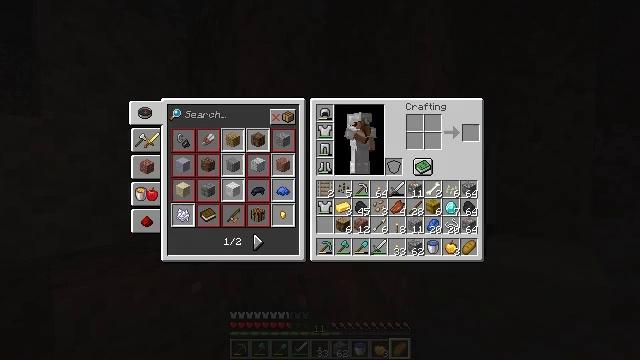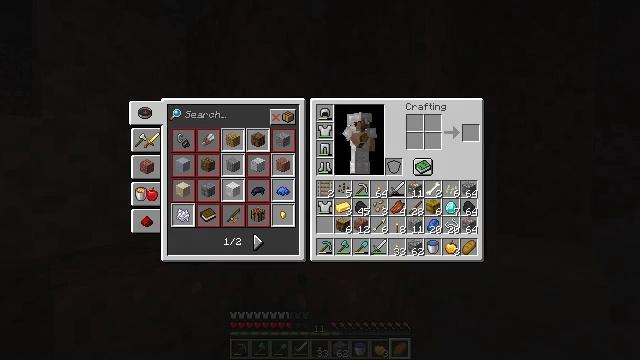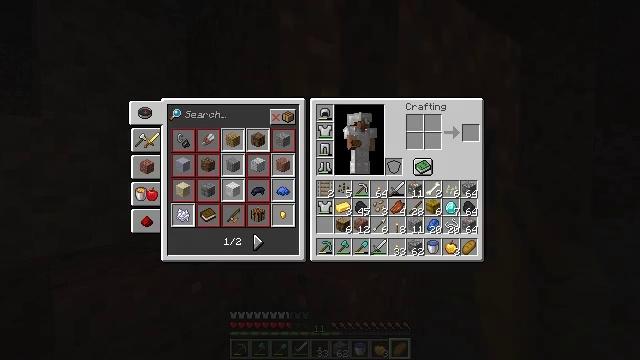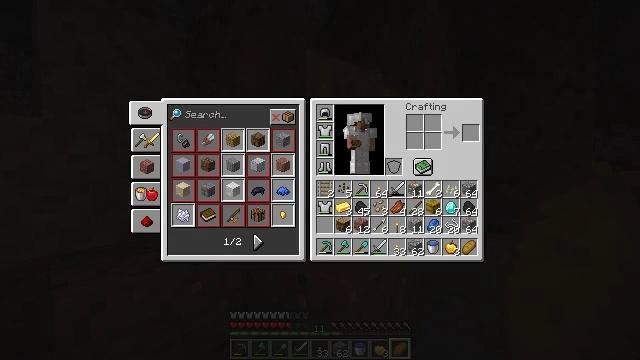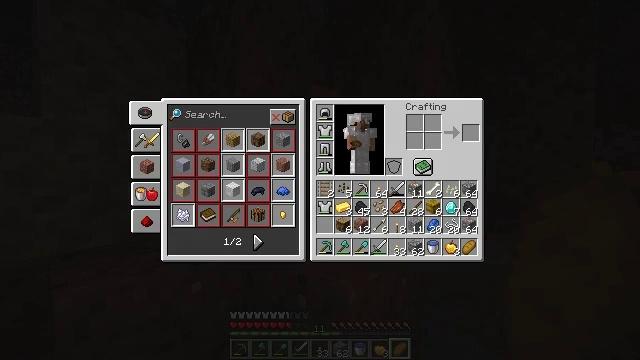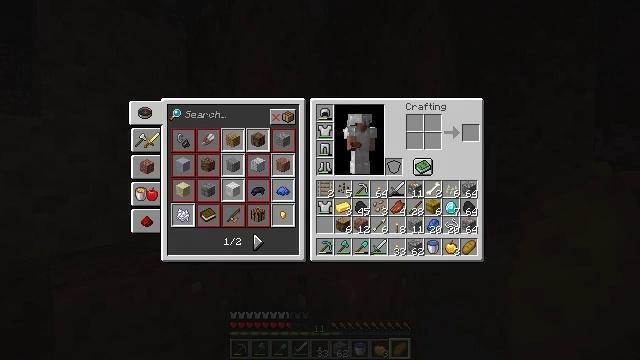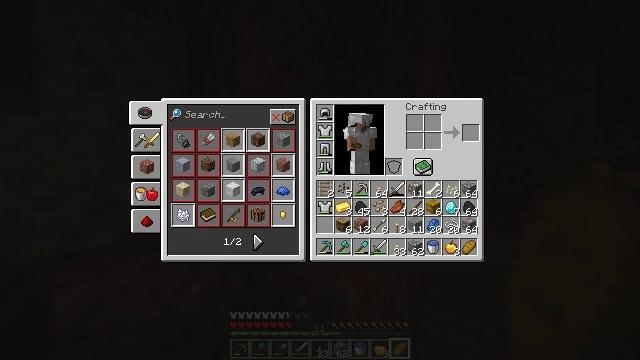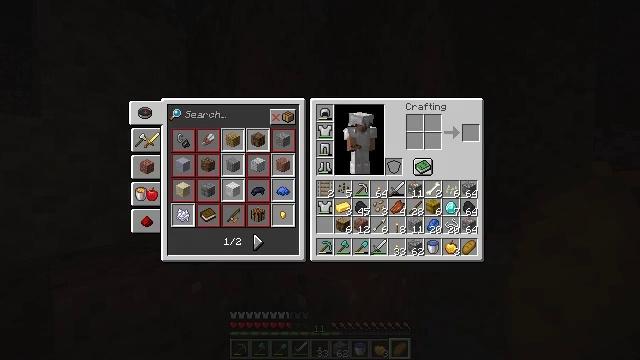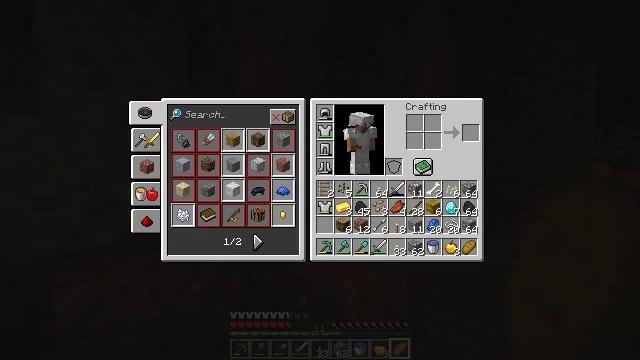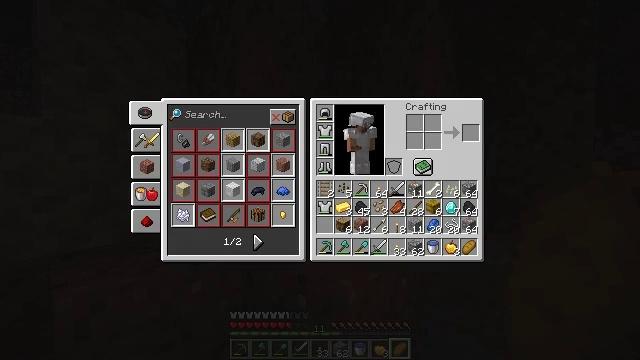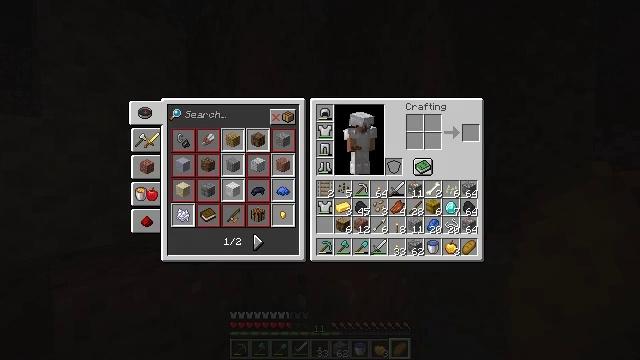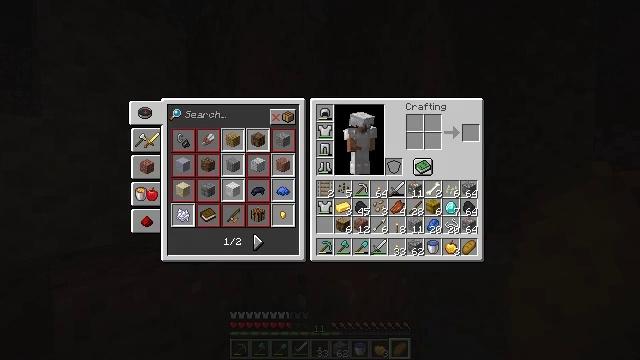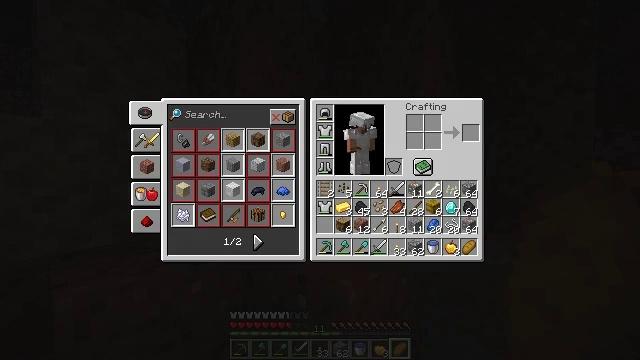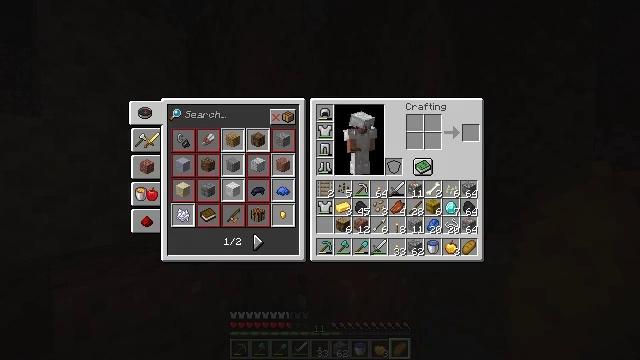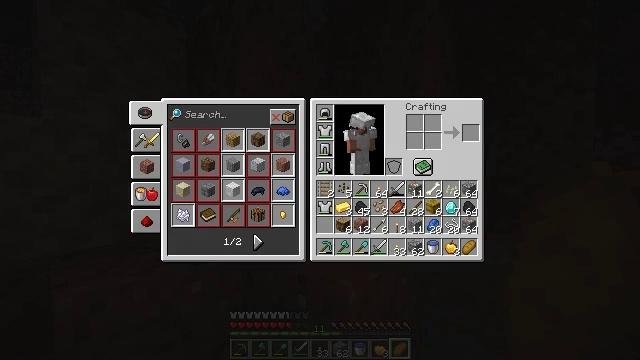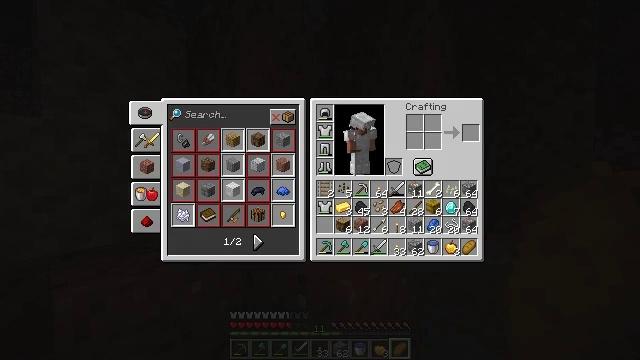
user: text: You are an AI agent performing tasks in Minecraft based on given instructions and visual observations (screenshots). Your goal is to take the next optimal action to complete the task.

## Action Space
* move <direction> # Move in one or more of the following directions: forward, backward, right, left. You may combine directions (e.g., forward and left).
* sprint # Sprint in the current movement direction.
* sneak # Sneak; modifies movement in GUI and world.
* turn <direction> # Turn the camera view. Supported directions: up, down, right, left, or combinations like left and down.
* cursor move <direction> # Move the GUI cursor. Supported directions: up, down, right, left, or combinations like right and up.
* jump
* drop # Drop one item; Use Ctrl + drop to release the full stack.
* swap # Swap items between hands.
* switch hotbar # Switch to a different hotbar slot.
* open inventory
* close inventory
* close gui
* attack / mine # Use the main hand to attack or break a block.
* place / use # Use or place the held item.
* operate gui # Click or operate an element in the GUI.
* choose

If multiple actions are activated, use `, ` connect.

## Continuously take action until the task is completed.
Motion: motion action
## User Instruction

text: Remove a rail from the inventory.
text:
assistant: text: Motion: open gui
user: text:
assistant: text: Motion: no_op
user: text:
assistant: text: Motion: no_op
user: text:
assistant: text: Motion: cursor move down
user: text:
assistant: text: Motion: no_op
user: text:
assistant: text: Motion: no_op
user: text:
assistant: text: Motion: no_op
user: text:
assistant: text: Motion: no_op
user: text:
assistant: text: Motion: no_op
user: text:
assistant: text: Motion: no_op
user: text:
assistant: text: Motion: no_op
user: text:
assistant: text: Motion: no_op
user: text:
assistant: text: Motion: cursor move left
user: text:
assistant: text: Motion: cursor move left
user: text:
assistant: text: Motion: cursor move left
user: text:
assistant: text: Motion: cursor move left and down
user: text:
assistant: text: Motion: cursor move left
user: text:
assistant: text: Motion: no_op
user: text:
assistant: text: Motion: no_op
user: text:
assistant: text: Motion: no_op
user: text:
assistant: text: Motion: no_op
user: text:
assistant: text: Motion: no_op
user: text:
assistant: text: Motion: no_op
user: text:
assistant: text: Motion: no_op
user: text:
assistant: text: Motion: no_op
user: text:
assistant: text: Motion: no_op
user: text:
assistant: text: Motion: no_op
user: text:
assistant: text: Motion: no_op
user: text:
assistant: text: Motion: no_op
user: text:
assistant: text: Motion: no_op